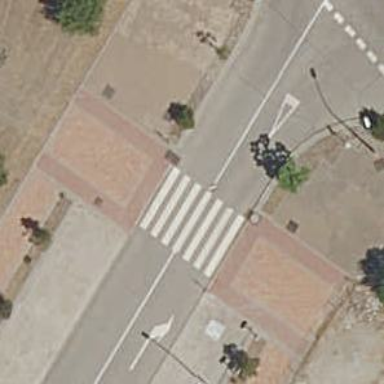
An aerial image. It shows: Uncontrolled crossing on the road.